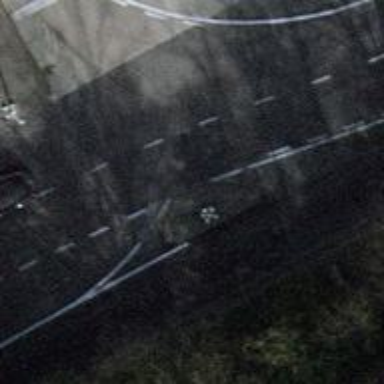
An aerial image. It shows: Road with traffic signals.